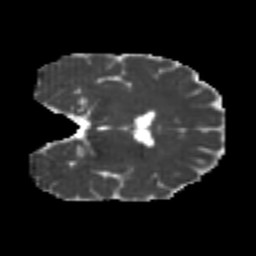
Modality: MD
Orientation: coronal
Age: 25
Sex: male
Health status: healthy
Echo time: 0.074 s